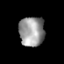
Tissue: prostate
Cell type: T cells
Senescence score: 0.3451
Nuclear area (px): 733
Mean DAPI intensity: 153.625